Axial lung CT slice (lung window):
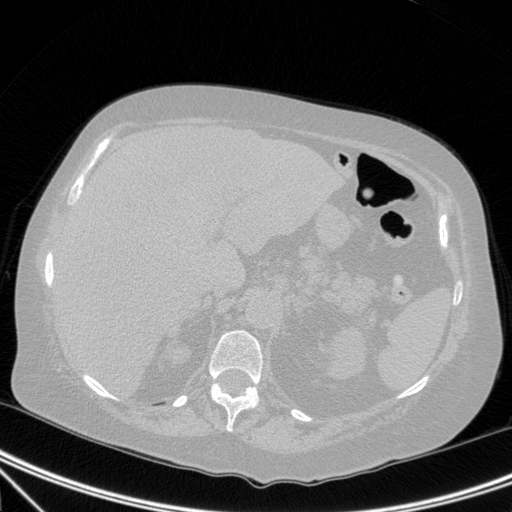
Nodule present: no